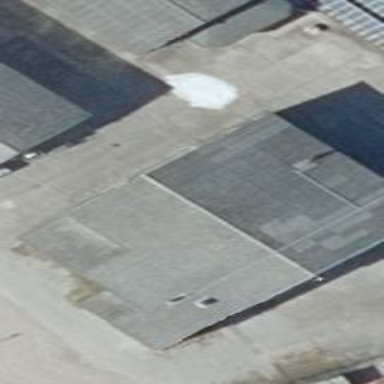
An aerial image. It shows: Gray building with gabled roof.